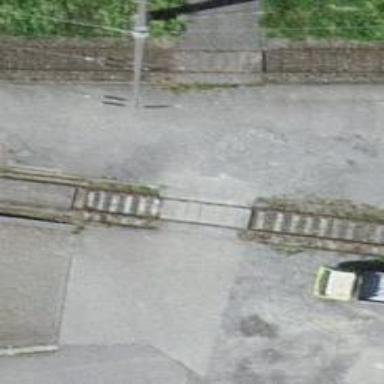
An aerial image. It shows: Railway crossing.